Question: I'm trying to preload a few webpages in a series of hidden 'QWebFrames' before I show them. However, I've found that the 'setContent' method for a 'QWebFrame' causes the GUI to become unresponsive.
I've tried putting the actual network activity in a separate thread and giving it to the 'QWebFrame' as a 'QByteArray', but that doesn't help, leading me to believe that it is the painting of the page that is causing the ~1.5 second, very noticeable slowdown.
'''
QByteArray data = pReply->readAll(); //get the content from a QNetworkReply
this->page->mainFrame()->setContent(data); //this is the line that causes the problem
'''
I'm completely stumped and I don't know what to try, since I can't put the entire web frame in its own thread.
Has anyone run into this before and have any suggestions?
I profiled the application and confirmed that setContent is the root of the problem.
I profiled the application using Intel VTune. I found that QWebKit is indeed taking up over 100% of the CPU time. The QWebSettings::handle usage jumped out at me as what appears to be using the most resources, and I can confirm that it is hogging up the main thread.

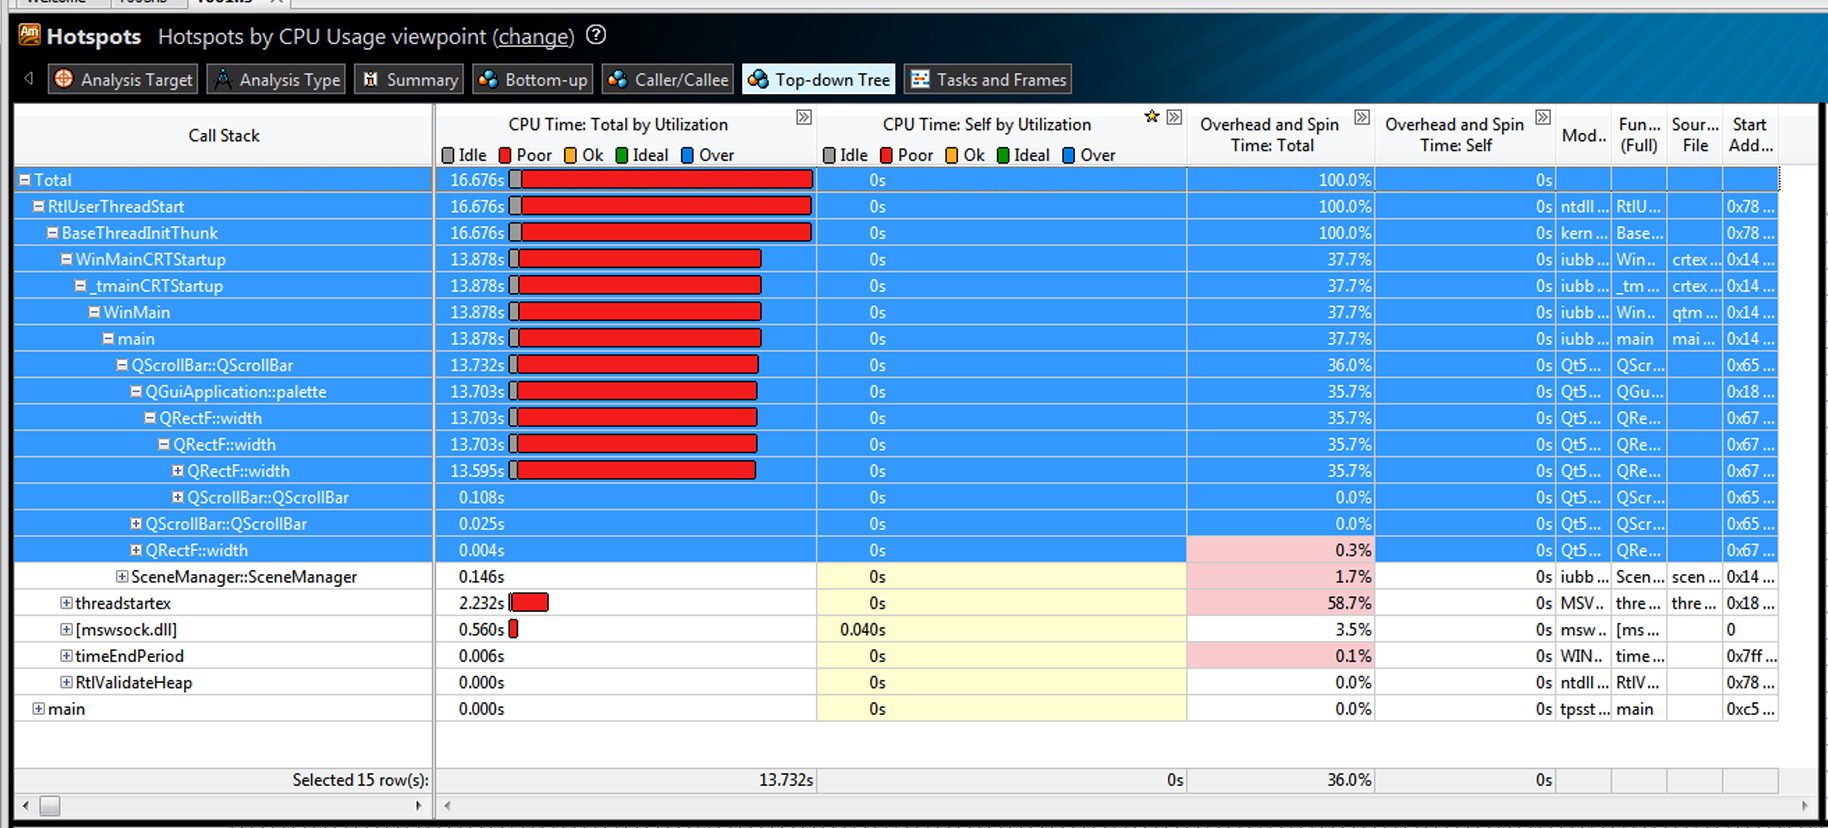
Answer: Unfortunately, I haven't found a workaround for this. I'm figuring out ways to mask the slowdown in the application itself as a way of coping. If anyone posts any better ideas, I'll accept their answer.